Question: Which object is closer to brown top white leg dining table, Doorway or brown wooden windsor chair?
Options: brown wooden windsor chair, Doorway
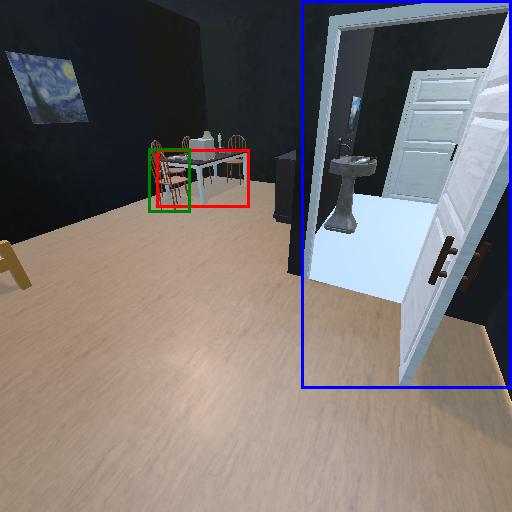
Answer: brown wooden windsor chair